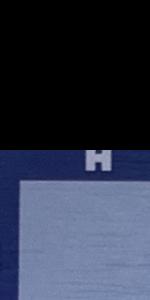
Label: Empty